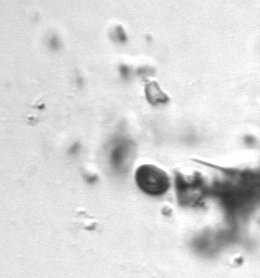
Label: Phaeocystis_debris